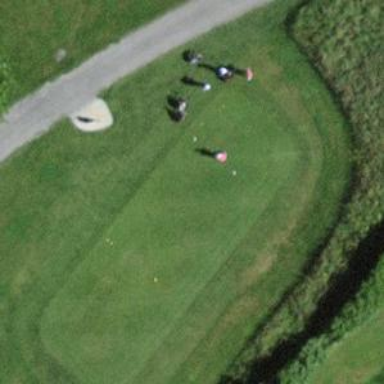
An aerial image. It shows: Golf tee on grassy land.